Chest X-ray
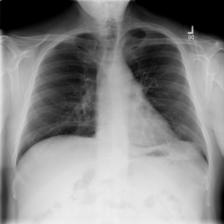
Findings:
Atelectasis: negative
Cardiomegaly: negative
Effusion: negative
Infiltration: negative
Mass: negative
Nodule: negative
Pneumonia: negative
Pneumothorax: negative
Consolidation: negative
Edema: negative
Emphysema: negative
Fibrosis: negative
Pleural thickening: negative
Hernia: negative